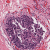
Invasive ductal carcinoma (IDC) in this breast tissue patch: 0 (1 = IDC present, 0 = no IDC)